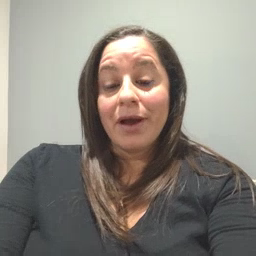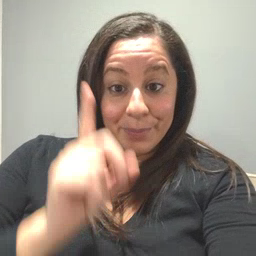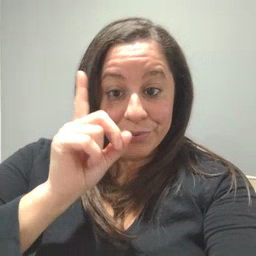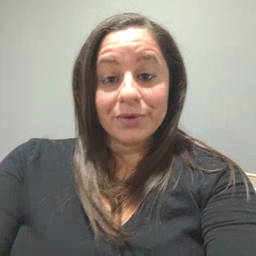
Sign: up